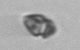
Label: Heterocapsa_rotundata